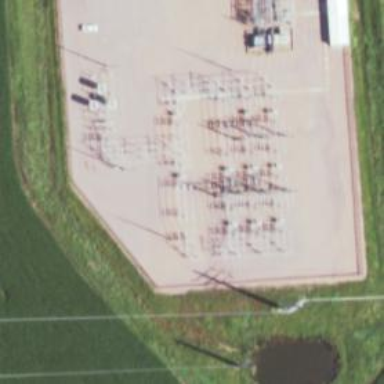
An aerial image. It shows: Switch for power supply.